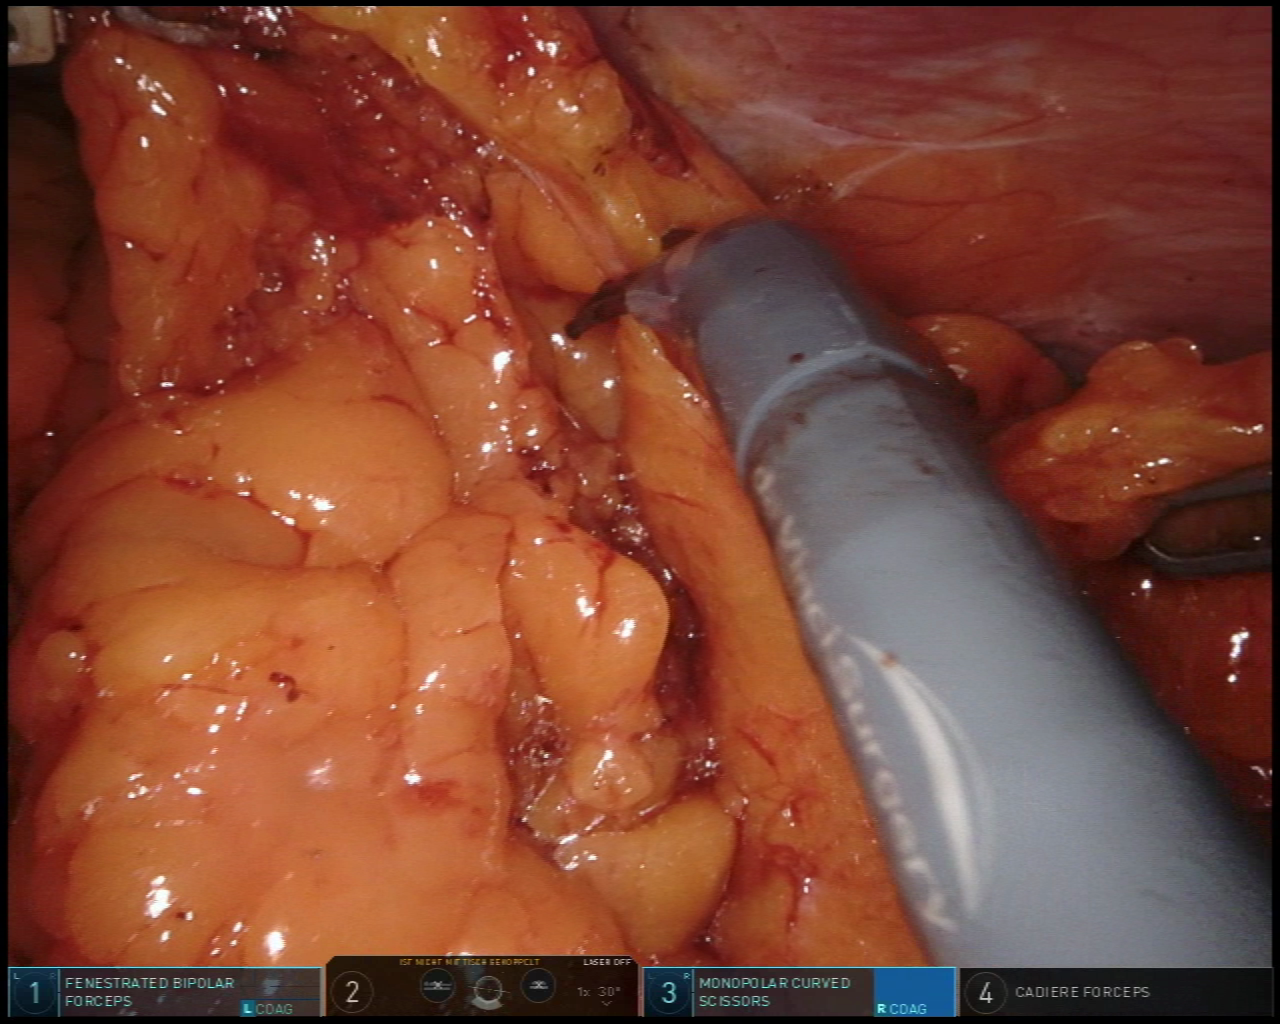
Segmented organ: abdominal_wall
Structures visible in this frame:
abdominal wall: yes
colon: no
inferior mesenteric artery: no
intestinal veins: no
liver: no
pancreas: no
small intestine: no
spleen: no
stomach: no
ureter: no
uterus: no
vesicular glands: no